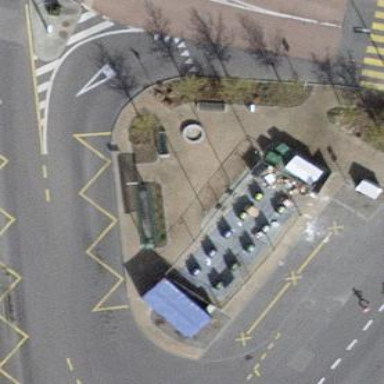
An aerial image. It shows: Asphalt pedestrian road.